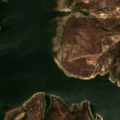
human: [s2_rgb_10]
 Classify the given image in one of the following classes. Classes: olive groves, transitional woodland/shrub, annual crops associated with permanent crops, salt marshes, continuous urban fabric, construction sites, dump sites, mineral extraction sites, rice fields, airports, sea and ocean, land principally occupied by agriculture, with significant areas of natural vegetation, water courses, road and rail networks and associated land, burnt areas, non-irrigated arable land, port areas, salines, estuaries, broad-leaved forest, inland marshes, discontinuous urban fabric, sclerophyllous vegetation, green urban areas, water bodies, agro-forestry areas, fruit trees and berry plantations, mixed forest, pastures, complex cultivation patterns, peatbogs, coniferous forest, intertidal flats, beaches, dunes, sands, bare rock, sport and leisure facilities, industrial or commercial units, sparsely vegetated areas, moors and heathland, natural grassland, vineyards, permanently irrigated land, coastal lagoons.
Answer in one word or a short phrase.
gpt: non-irrigated arable land, olive groves, agro-forestry areas, broad-leaved forest, water bodies